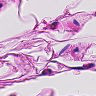
Metastatic tissue present: no